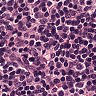
Metastatic tissue present: no